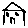
Label: house